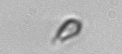
Label: Cryptophyta